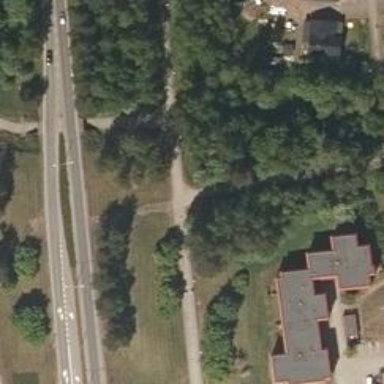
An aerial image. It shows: Asphalt cycleway.